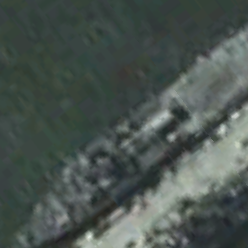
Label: combat